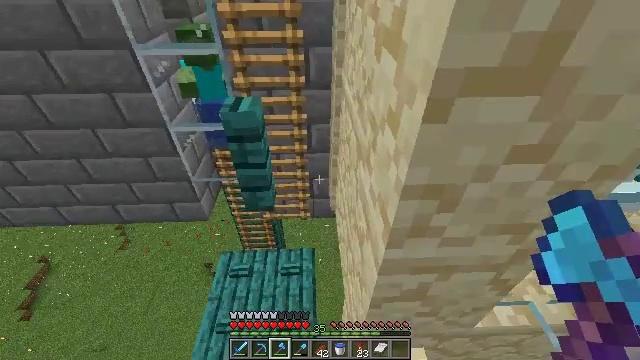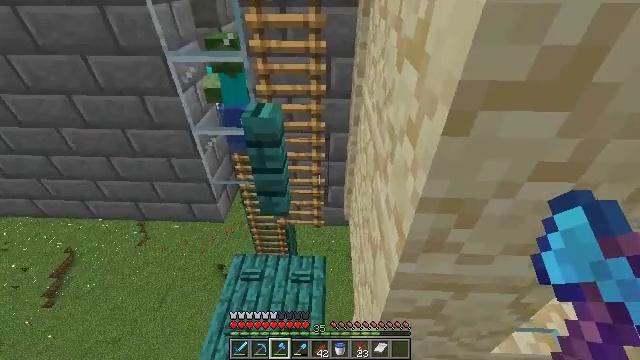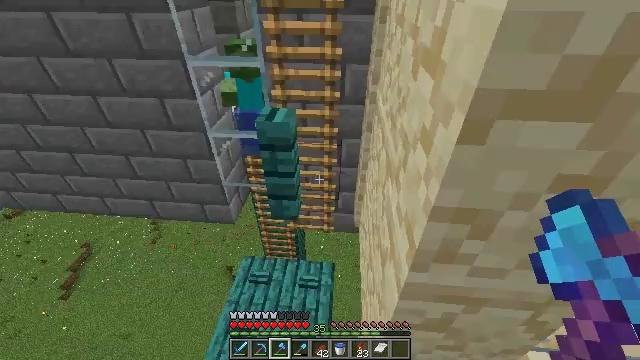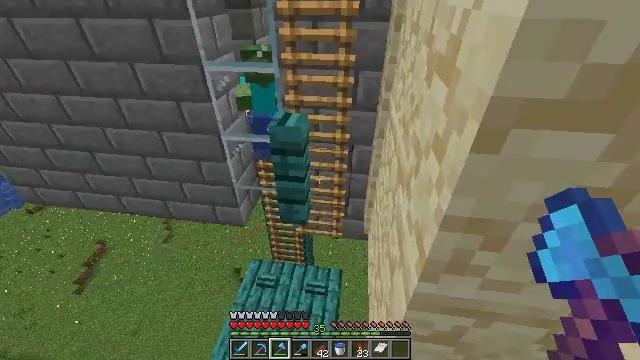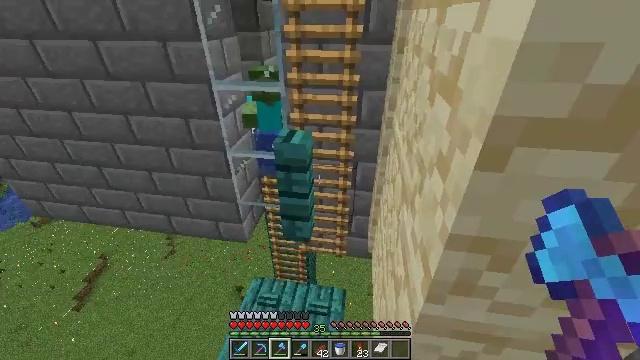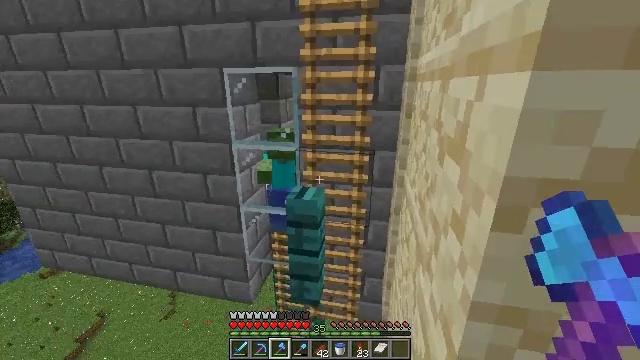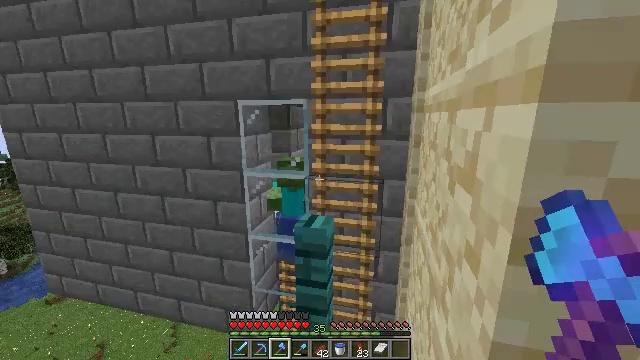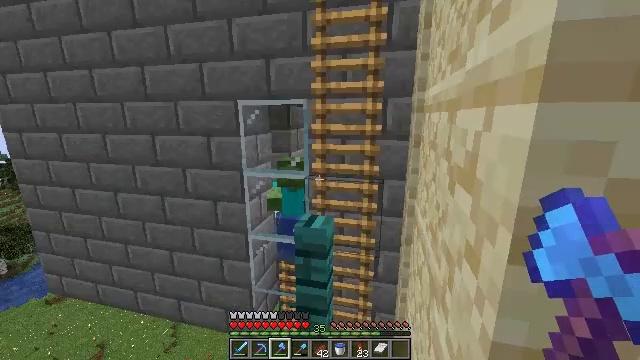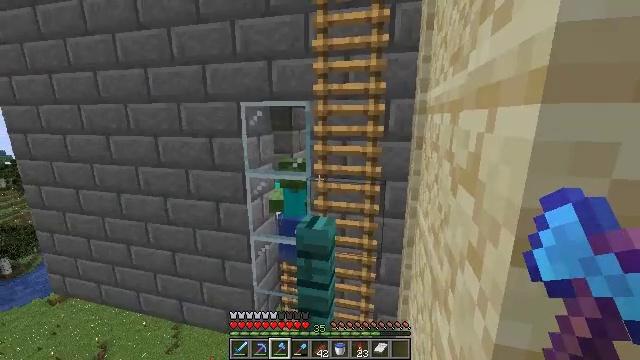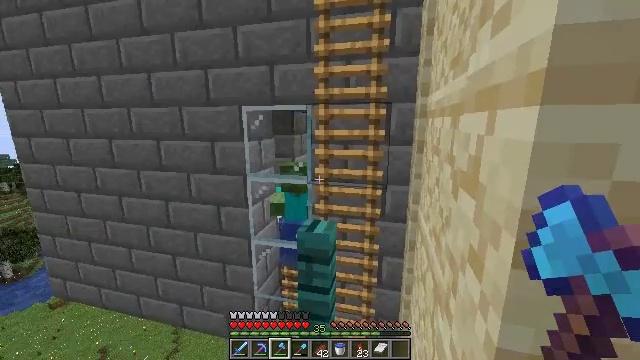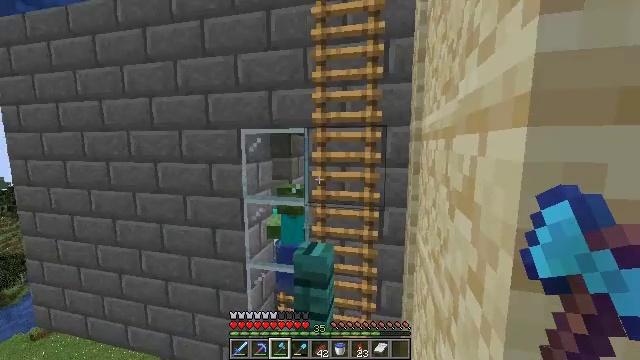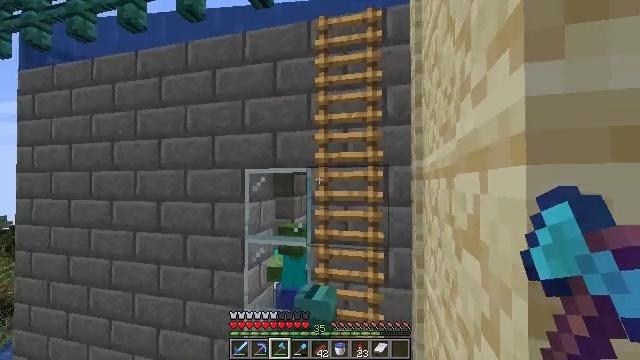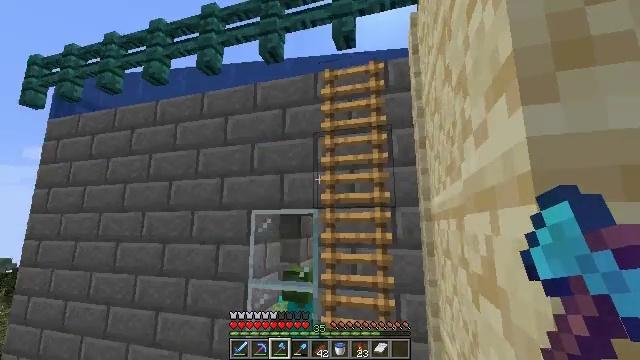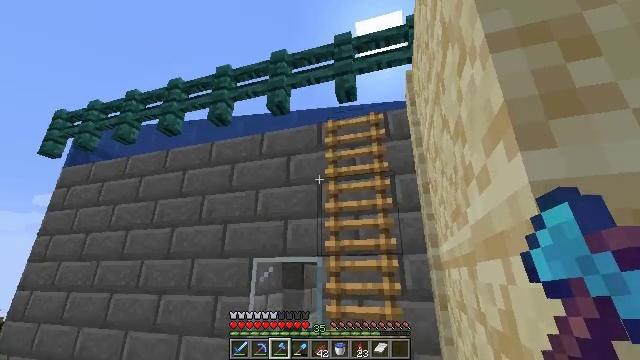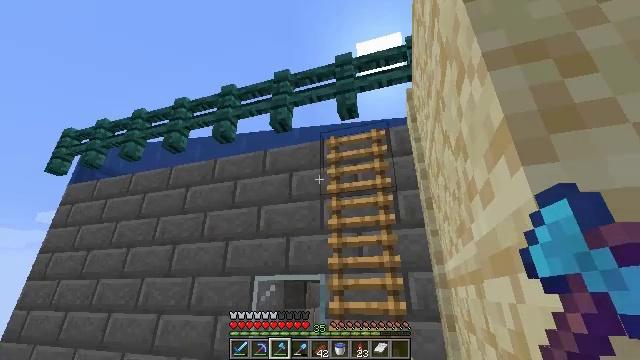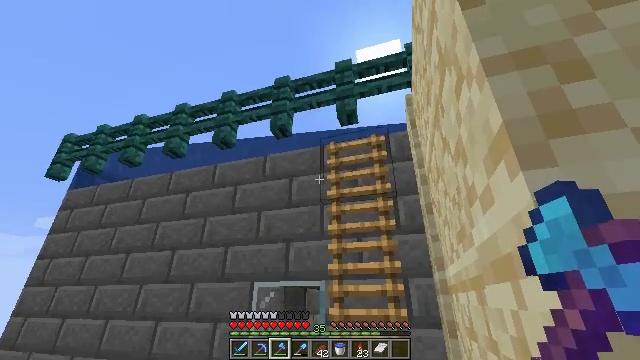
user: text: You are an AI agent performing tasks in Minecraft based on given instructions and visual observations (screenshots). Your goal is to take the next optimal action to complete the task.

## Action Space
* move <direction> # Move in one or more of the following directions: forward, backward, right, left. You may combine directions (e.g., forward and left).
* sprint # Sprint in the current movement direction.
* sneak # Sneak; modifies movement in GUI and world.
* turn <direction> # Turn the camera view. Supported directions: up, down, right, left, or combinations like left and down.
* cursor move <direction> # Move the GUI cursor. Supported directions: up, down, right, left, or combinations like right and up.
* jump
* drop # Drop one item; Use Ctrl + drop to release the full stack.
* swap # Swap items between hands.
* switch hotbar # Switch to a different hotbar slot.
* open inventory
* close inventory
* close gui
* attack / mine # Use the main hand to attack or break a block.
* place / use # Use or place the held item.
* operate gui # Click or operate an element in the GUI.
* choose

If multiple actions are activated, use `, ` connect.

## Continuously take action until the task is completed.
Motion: motion action
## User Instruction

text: Get warped fence into your inventory.
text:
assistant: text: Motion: move left, sneak, turn left and up
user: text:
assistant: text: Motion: move left, sneak, turn left and up
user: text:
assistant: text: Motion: move left, sneak, turn left and up
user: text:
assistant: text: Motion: move left, sneak, turn left and up
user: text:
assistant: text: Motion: move left, sneak, turn left and up
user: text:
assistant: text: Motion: move left, sneak, turn left and up
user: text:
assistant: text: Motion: move left, sneak
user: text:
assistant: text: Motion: sneak
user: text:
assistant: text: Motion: sneak
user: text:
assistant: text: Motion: sneak, turn up
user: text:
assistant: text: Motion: sneak, turn up
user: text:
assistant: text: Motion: sneak, turn left and up
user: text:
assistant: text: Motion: sneak, turn up
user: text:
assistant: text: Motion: sneak, turn up
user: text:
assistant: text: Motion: sneak, turn up
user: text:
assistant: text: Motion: sneak
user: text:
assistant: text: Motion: sneak
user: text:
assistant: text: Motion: sneak
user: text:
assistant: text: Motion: sneak
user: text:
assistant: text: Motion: sneak
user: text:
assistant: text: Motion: sneak
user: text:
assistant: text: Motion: sneak
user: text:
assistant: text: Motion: sneak
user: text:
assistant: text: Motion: sneak
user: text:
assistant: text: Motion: sneak
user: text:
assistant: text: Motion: sneak
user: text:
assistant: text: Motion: sneak
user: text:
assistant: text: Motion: sneak
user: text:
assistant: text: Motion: sneak, turn down
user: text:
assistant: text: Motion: sneak, turn right and down